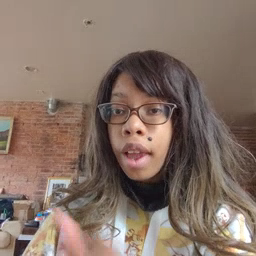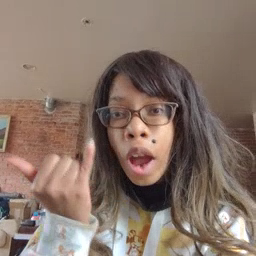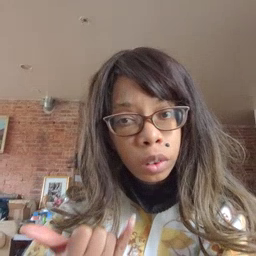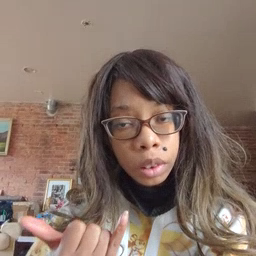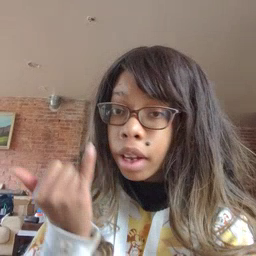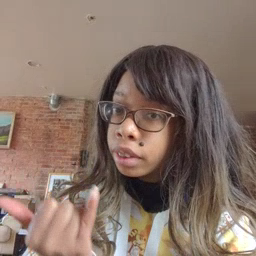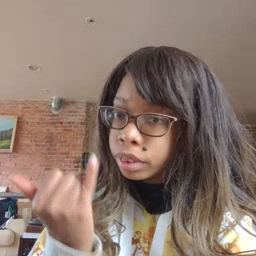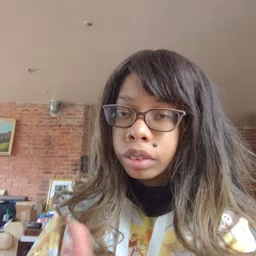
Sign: now